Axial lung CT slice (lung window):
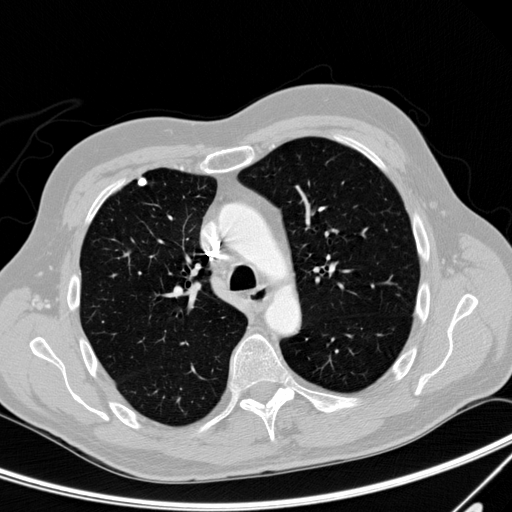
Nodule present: yes
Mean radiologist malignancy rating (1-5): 1.5